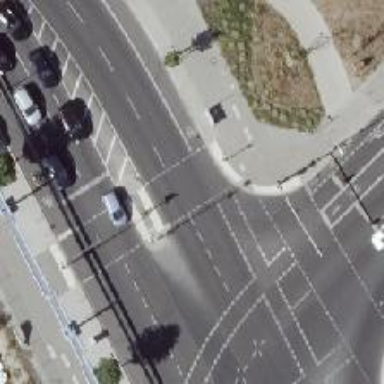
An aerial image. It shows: Asphalt footway with traffic signals at crossing that includes island.